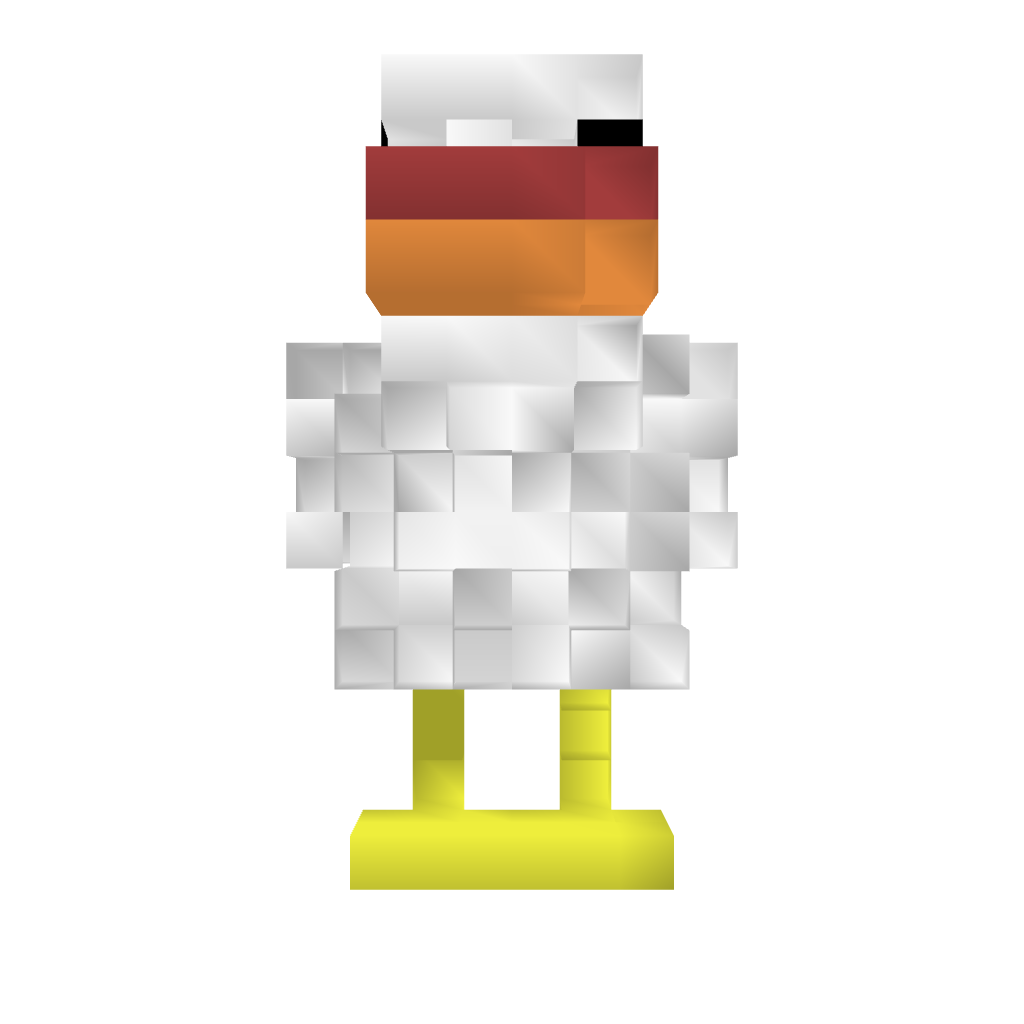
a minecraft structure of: Chicken high quality